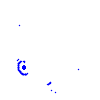
Particle: kaon